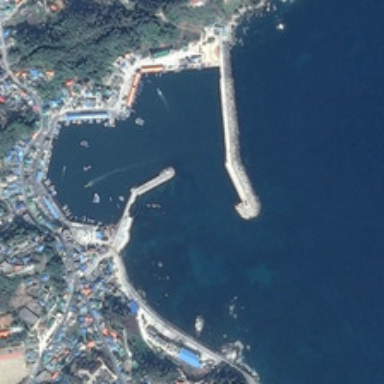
Many boats are near a port with many buildings and green trees .